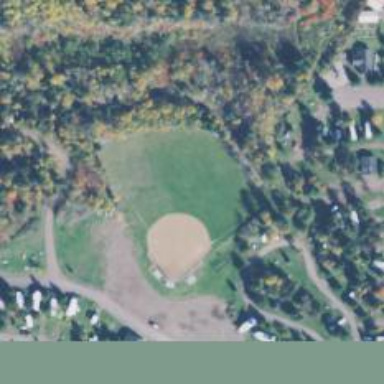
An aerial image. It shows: Baseball pitch for leisure land activities.